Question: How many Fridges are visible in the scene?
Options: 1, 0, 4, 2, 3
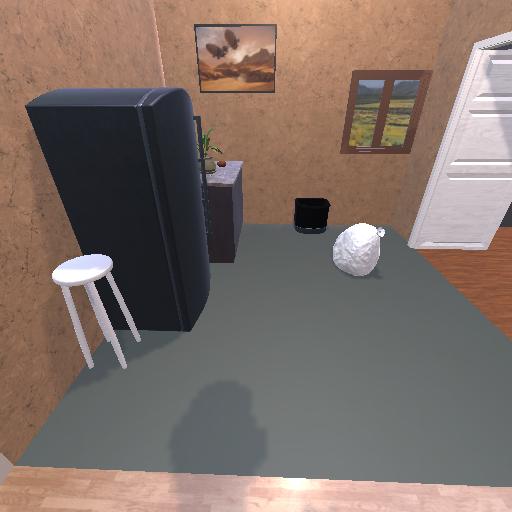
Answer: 1